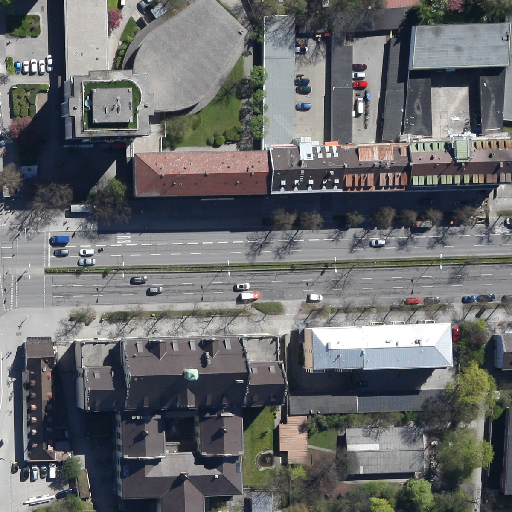
Referring expression: car in the parking area